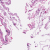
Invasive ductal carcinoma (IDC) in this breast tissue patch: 0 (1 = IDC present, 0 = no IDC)